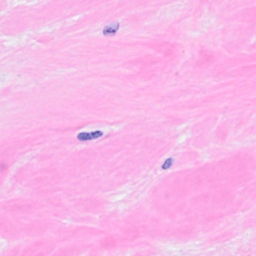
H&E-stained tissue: Breast